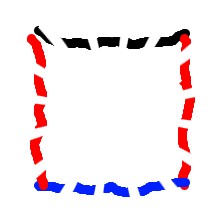
Shape: square